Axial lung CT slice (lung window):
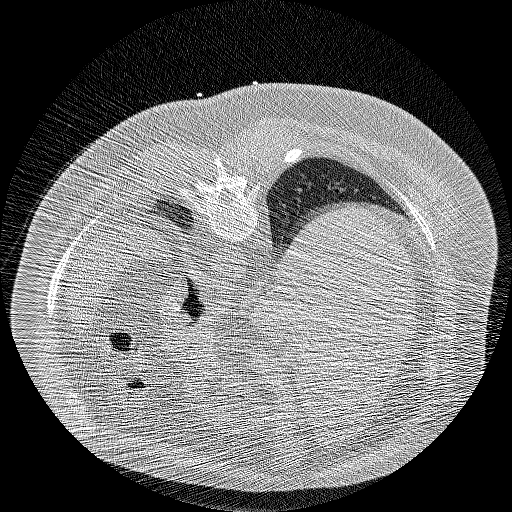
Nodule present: no